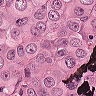
Metastatic tissue present: yes